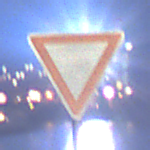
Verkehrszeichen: VorfahrtGewaehren
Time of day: Night
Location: Outdoor (Urban)
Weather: PartlyCloudy
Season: NotSpecified
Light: Artificial